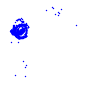
Particle: electron